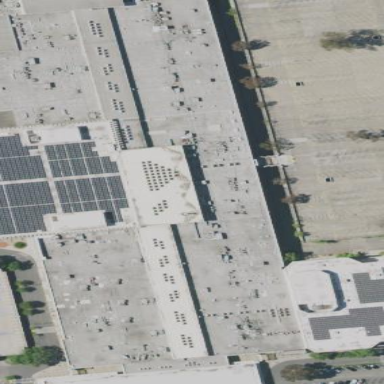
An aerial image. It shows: Mall building.